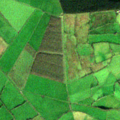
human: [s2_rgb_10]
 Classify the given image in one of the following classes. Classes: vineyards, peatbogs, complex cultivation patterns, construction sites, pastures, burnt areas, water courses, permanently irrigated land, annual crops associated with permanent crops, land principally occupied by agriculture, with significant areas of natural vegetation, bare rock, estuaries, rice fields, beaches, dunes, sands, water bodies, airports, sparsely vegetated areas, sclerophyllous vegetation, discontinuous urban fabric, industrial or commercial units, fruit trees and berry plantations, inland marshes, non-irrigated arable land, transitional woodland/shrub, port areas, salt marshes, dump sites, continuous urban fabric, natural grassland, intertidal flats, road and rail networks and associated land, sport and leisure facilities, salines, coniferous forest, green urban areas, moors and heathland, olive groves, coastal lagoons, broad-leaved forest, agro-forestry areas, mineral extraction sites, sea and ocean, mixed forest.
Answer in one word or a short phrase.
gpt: pastures, land principally occupied by agriculture, with significant areas of natural vegetation, coniferous forest